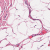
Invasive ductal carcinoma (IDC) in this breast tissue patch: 0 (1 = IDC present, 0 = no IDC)